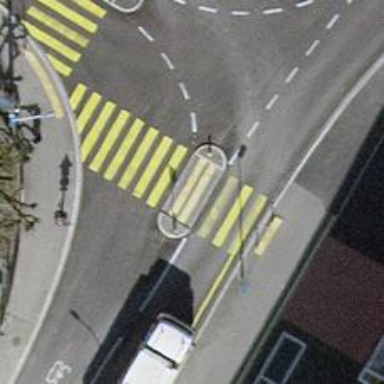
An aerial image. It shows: Marked zebra crossing with island in the middle.